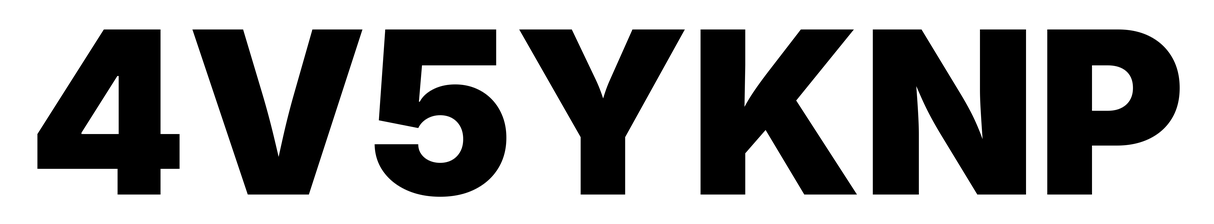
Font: Inter_Black